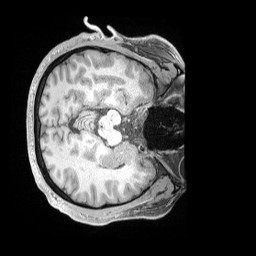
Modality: T1w
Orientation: axial
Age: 37
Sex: male
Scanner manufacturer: siemens
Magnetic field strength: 3 T
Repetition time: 2 s
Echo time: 0.00211 s